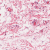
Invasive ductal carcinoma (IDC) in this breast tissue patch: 0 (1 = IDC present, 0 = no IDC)